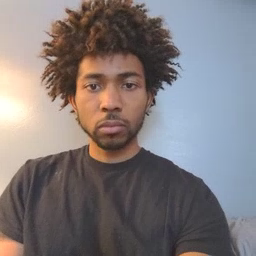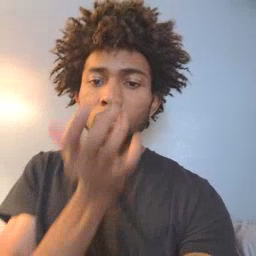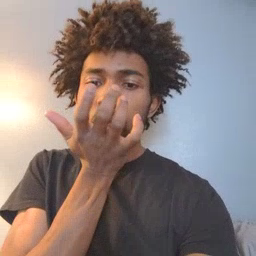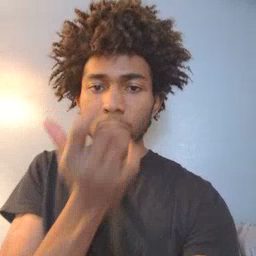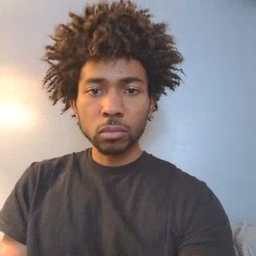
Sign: grass